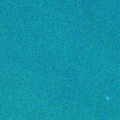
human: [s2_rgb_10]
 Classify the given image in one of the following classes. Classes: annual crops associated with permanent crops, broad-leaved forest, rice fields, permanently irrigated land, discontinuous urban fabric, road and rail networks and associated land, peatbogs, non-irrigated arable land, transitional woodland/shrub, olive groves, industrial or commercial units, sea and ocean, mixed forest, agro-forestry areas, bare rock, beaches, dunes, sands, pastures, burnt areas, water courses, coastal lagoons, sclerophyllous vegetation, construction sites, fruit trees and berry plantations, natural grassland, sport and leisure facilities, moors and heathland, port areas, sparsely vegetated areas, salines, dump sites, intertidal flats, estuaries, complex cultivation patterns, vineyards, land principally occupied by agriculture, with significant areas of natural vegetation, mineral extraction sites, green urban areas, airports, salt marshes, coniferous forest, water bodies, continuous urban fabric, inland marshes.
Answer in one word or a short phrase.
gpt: sea and ocean